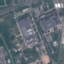
Land use / land cover: Industrial